Aerial crown-view tile of a tropical tree (Barro Colorado Island, Panama), acquired 20250317:
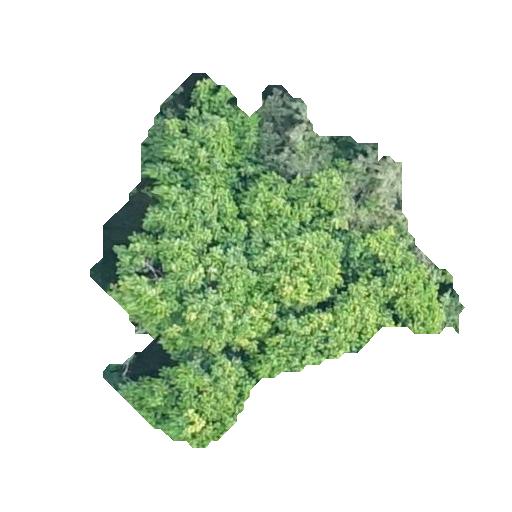
Species: Protium stevensonii
GBIF accepted scientific name: Tetragastris panamensis
Crown area: 119.524 m²